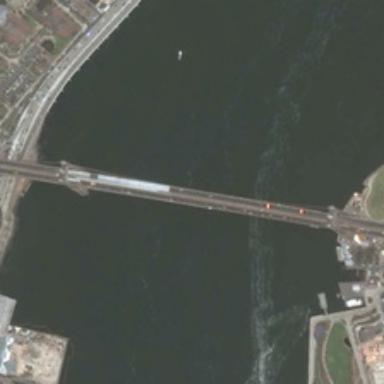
A bridge connects the two sides of the river .